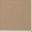
Piece: xx